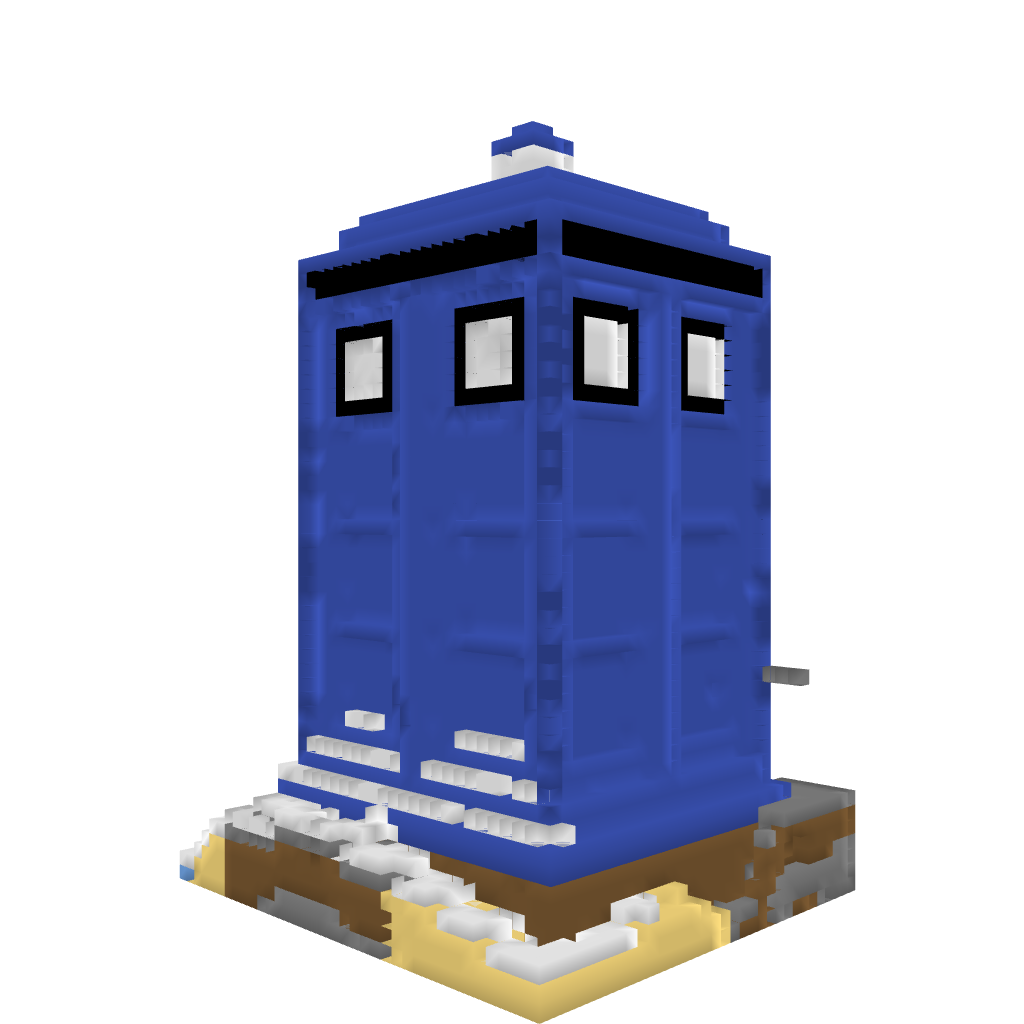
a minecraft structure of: The Tardis high quality